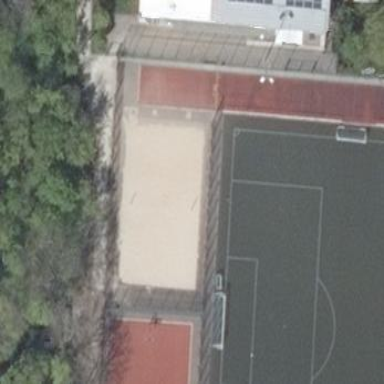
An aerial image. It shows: Sandy pitch designated for beach volleyball.